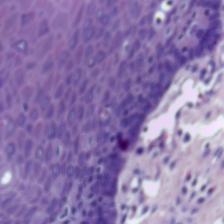
Diagnosis: Normal